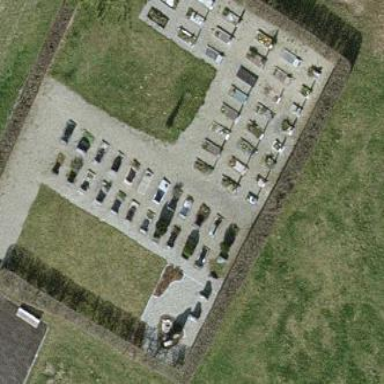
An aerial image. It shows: Cemetery.